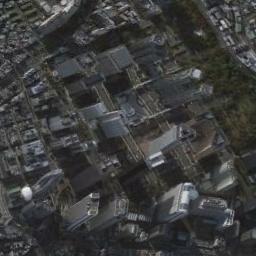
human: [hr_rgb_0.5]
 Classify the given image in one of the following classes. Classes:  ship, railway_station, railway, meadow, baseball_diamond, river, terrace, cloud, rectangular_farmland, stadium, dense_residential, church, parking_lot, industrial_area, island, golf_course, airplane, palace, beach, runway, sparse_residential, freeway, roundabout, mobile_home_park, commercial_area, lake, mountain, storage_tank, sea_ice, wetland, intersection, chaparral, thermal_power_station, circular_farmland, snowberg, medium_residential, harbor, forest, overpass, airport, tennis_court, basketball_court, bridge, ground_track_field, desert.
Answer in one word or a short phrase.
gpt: commercial_area